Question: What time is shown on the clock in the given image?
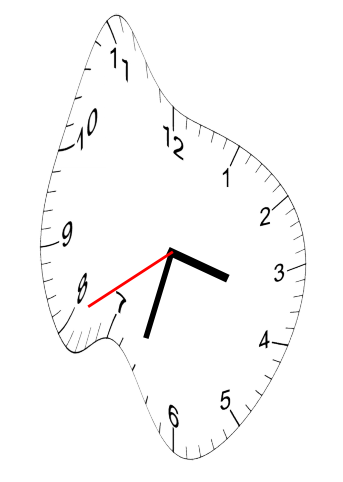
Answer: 03:32:40